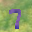
Label: 7